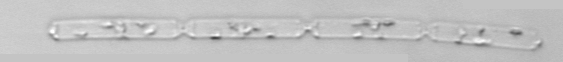
Label: Cerataulina_pelagica